Field crop: maize
Growth stage: 2
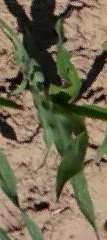
Species: maize